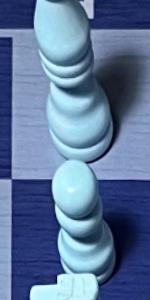
Label: Pawn_White